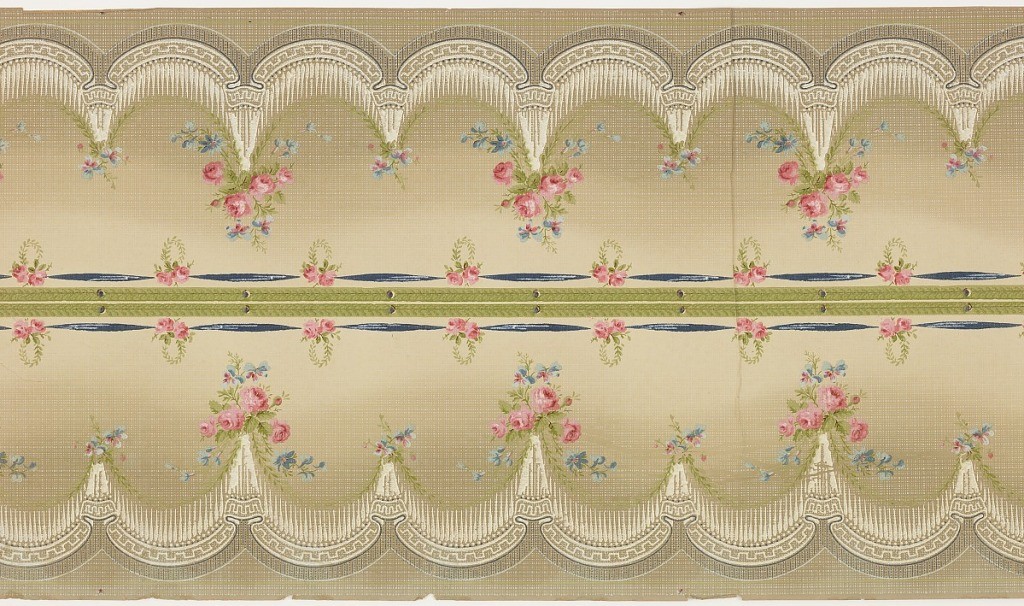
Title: Frieze
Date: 1905–1915
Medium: Machine-printed paper
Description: Drapery swags suspended by floral bouquets; band of ribbon across top. Two borders printed across the width.